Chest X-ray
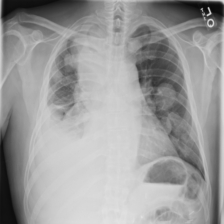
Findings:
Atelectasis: negative
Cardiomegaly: negative
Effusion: positive
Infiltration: negative
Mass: positive
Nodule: negative
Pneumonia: negative
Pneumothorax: negative
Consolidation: negative
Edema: negative
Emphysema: negative
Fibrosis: negative
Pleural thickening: negative
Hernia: negative